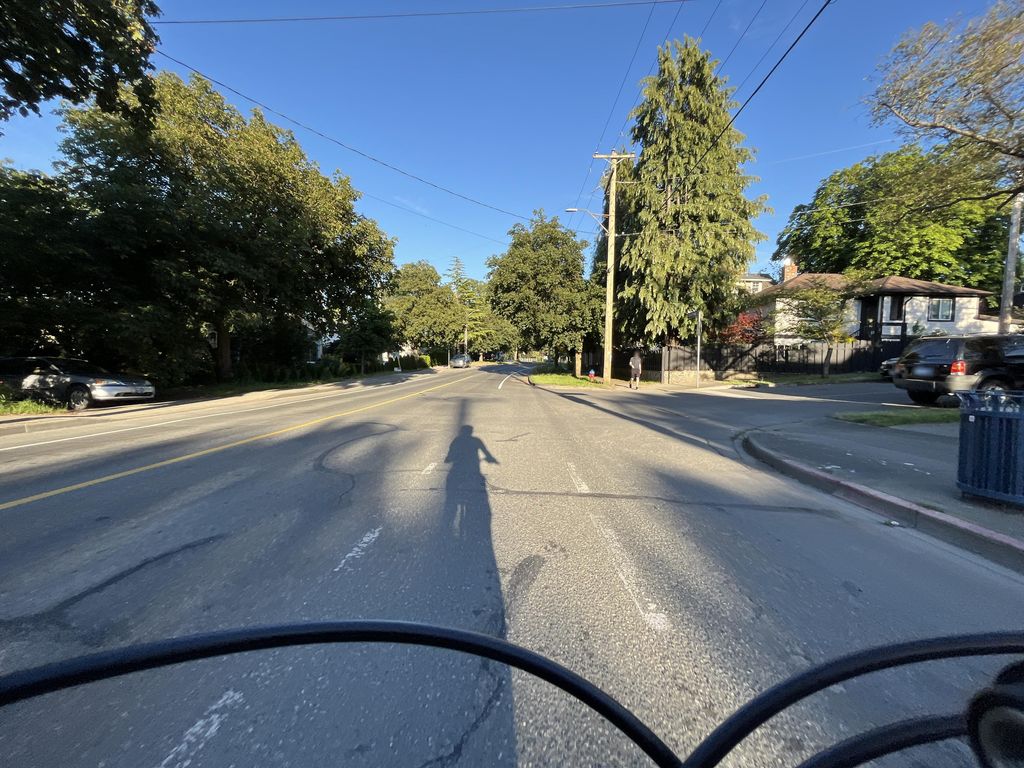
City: victoria